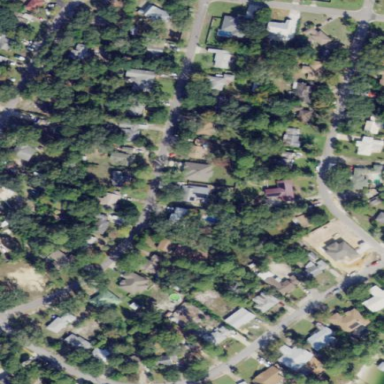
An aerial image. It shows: Single-family residential area.